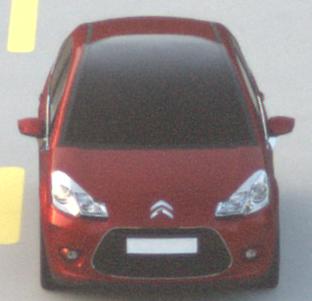
Make: Citroen
Model: C3 1.1
Detailed model: C3 (II)
Model produced from: 2010/01
Model produced until: 2012/03
Doors: 5
Color: red
Road condition: dry road
Daytime: sunrise or sunset
Contrast: low contrast